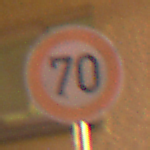
Verkehrszeichen: Geschwindigkeit70
Umgebung: Outdoor, Urban
Tageszeit: Night
Wetter: Clear
Licht: Artificial
Jahreszeit: NotSpecified
Kontrast: HighContrast